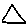
Label: triangle